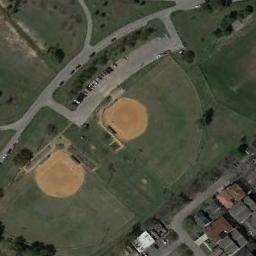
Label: baseball_diamond